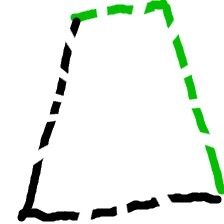
Shape: trapezoid